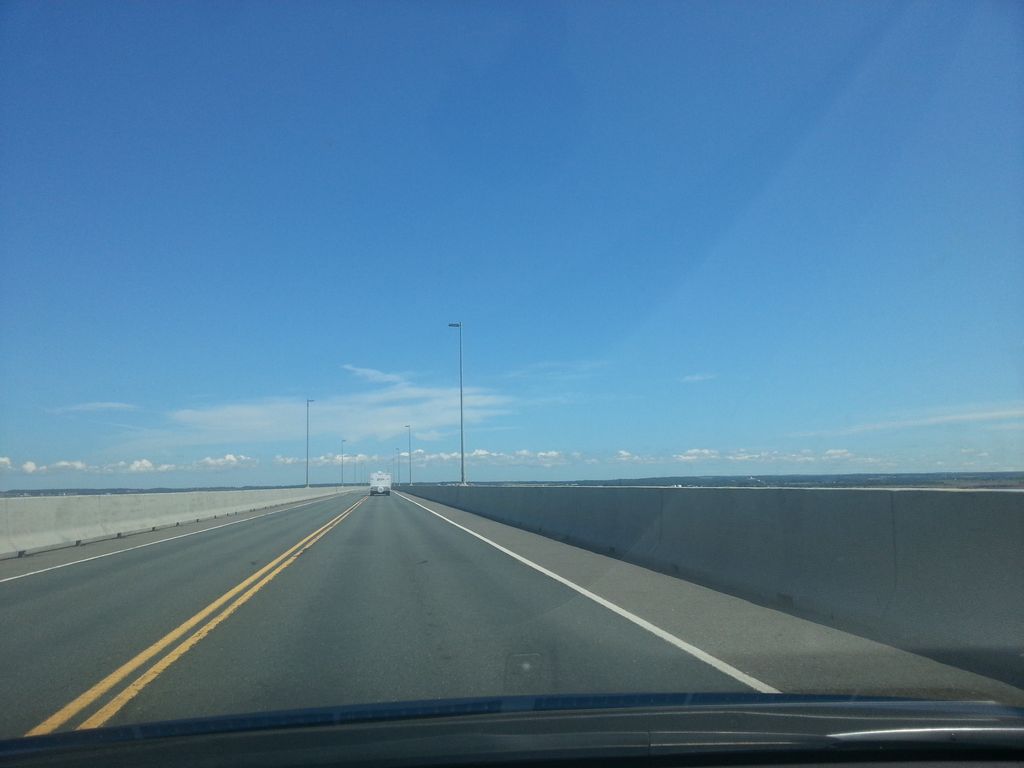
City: charlottetown